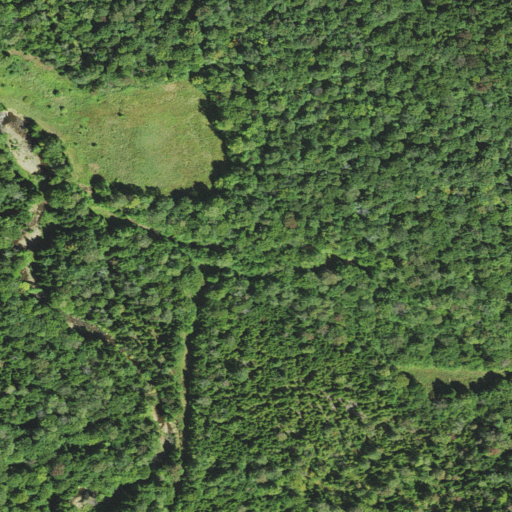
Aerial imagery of valley in West Virginia named Greathouse Hollow containing mixed forest, evergreen forest, and deciduous forest